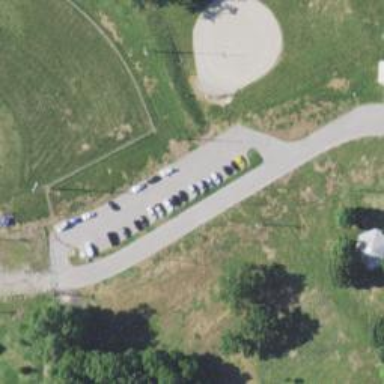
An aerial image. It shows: Parking area.